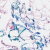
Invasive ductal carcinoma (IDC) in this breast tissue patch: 0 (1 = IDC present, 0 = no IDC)